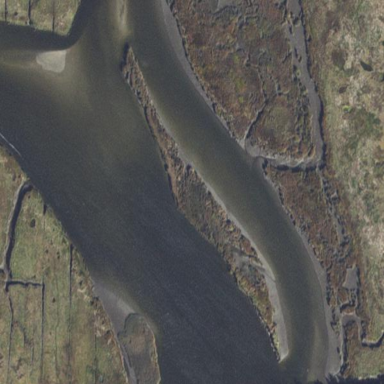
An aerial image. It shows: Island in saltmarsh wetland with lower marsh grassland.